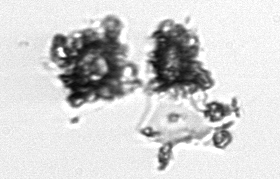
Label: Thalassiosira_TAG_external_detritus